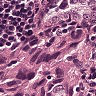
Metastatic tissue present: yes